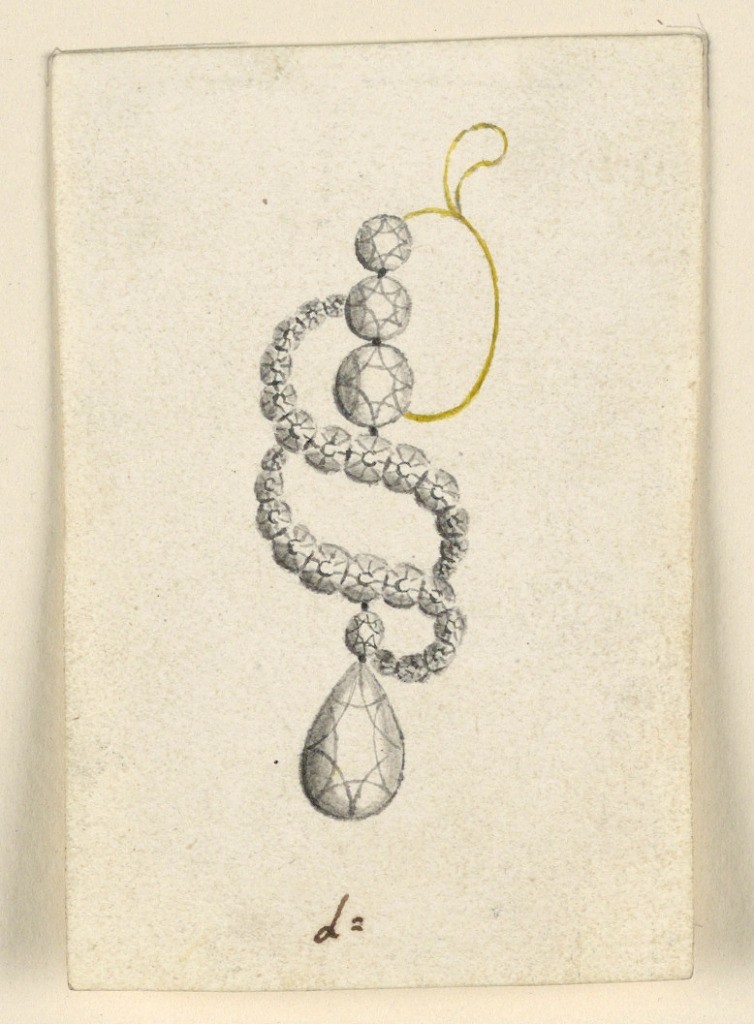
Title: Design for an Earring
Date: early 19th century
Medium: Pen and ink, brush and gray, olive watercolor on wove paper
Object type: Drawing
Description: Jewelry design for an earring. Three diamonds on the front of the double-sloped ring. The main body is formed by two curves of diamonds, one below the other, in "S" forms. Below, a hanging diamond.